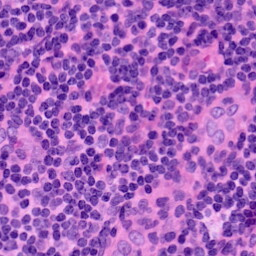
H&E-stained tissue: LymphNode